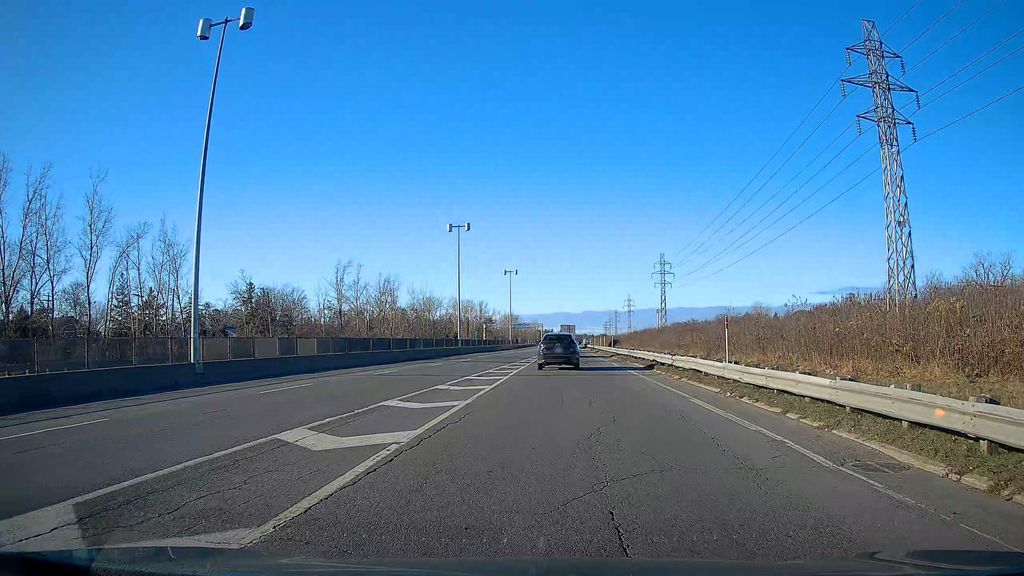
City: montreal